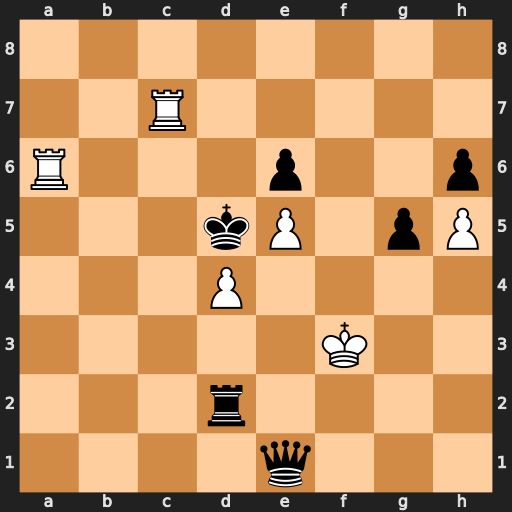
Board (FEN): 8/2R5/R3p2p/3kP1pP/3P4/5K2/3r4/4q3
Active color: w
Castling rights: -
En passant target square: -
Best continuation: Rd6#